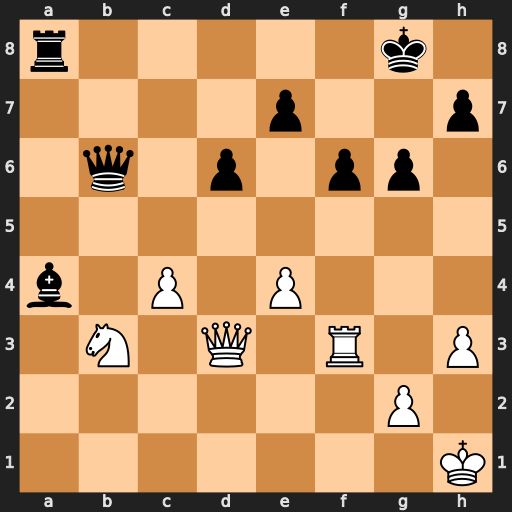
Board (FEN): r5k1/4p2p/1q1p1pp1/8/b1P1P3/1N1Q1R1P/6P1/7K
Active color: w
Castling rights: -
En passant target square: -
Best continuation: Qd5+ Kg7 Qxa8 Bxb3 Qe8 Qa7 Rxb3 Qa1+ Kh2